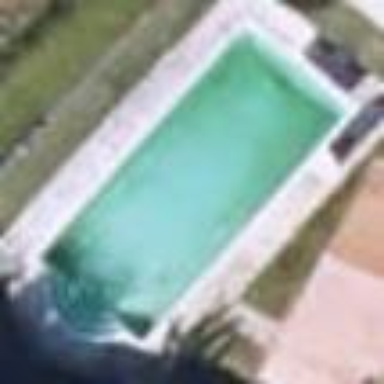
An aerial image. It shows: Swimming pool located in leisure land.